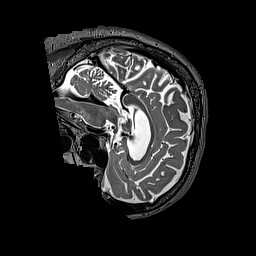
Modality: T2w
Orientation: sagittal
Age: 70
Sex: male
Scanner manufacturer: siemens
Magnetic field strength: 3 T
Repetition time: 3.2 s
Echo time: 0.567 s